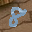
Label: 8